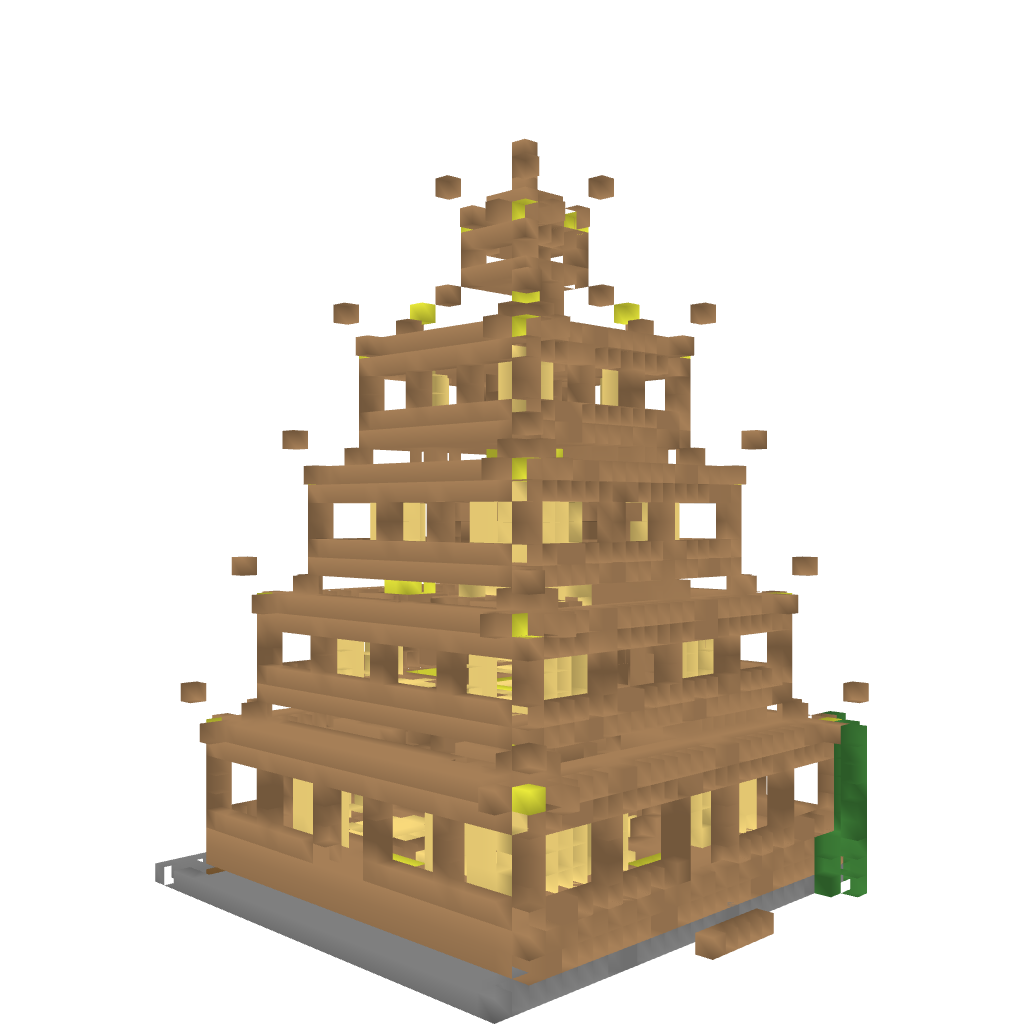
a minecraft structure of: Pagoda bad low quality